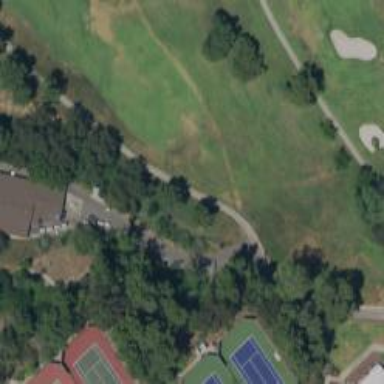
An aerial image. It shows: Service road designated as golf cart path.